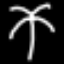
Label: palm tree